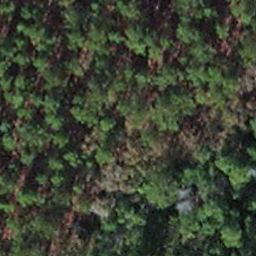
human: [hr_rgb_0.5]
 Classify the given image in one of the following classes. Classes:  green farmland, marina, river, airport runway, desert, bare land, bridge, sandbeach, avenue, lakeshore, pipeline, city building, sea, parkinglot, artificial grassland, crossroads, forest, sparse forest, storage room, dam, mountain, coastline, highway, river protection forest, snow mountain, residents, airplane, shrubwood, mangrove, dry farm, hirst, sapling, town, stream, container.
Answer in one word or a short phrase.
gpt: sapling